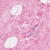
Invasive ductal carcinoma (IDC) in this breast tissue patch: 0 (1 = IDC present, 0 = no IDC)